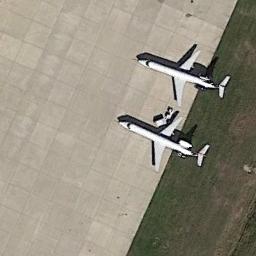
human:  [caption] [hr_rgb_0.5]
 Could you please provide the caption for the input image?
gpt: Two airplanes are parked on the runway by the grass .

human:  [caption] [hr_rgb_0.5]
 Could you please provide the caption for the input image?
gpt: Two airplanes were in the open space beside the grassland .

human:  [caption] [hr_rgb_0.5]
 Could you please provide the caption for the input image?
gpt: Two white planes parked in the open space by the lawn .

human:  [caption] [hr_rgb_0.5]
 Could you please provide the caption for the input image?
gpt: Two adjacent planes parked on the open area and the lawn behind them .

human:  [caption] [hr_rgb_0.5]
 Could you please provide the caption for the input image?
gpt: Two planes are in the parking lot next to the grass .